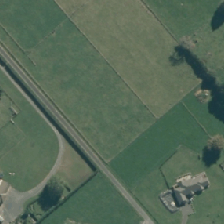
Land cover: shortrotation_cropland